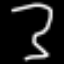
Label: squiggle